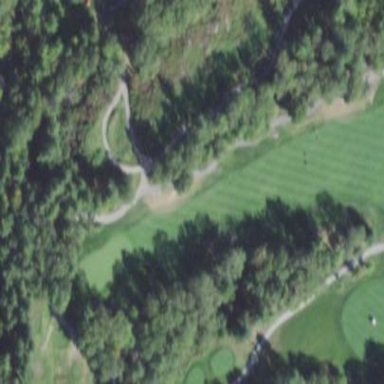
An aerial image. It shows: Rough grassy area used for golf.